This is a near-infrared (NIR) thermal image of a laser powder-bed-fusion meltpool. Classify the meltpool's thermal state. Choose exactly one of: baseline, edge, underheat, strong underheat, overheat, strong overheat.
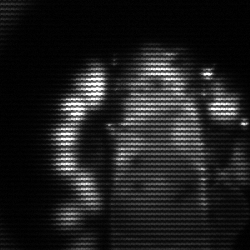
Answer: strong underheat